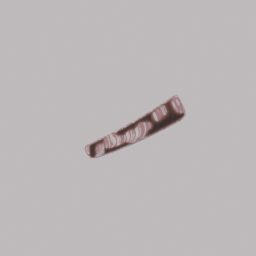
Label: animals